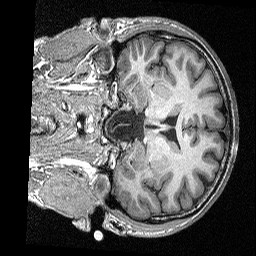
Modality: T1map
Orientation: coronal